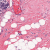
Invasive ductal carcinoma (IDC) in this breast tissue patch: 1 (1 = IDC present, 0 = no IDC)